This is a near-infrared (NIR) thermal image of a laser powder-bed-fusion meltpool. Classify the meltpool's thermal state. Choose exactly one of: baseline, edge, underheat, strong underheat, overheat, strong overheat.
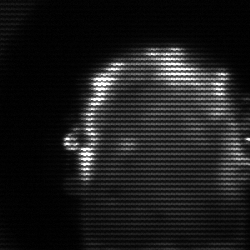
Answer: baseline